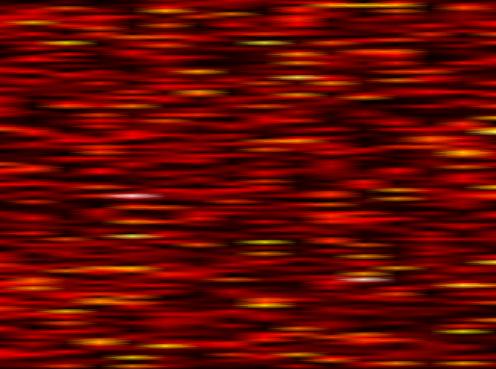
Label: FOFDM